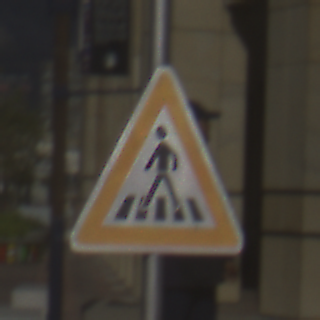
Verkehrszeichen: FussgaengerueberwegRechts
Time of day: MorningAfternoon
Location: Outdoor (Urban)
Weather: PartlyCloudy
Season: NotSpecified
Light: Natural